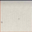
Piece: xx